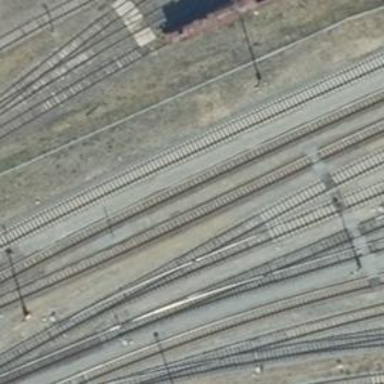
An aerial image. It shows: Railway yard in service.